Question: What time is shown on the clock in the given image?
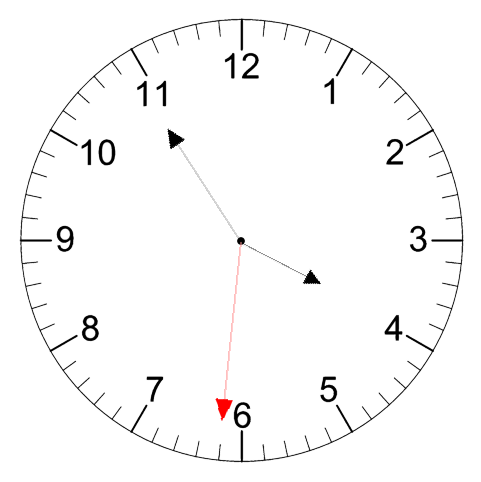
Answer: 03:54:31